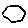
Label: hexagon